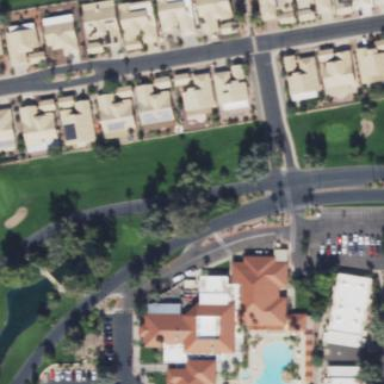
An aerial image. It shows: Golf rough area.